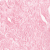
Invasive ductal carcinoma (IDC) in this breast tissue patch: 0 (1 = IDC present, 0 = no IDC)